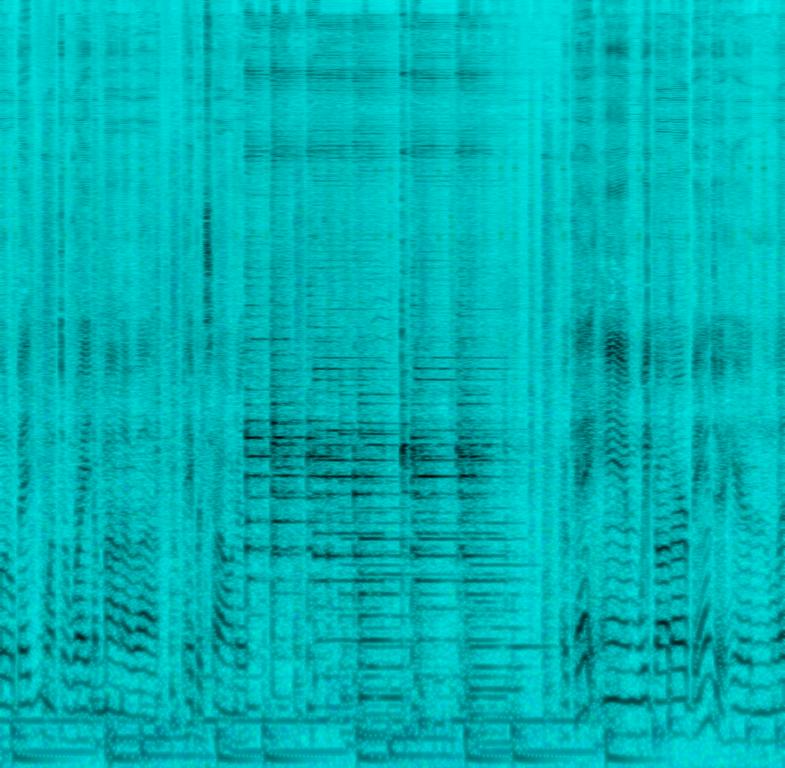
The low quality recording features a tutorial on how to make the electric guitar sound like a banjo. It consists of a flat male vocalist talking over the background instrumental music, after which he starts playing the electric guitar. The recording is noisy.